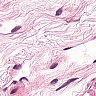
Metastatic tissue present: no